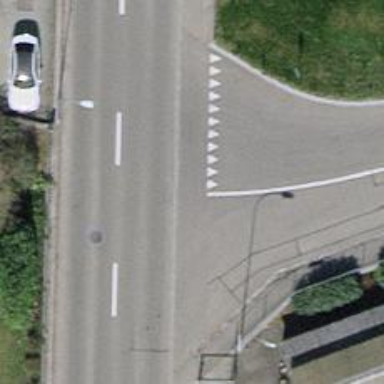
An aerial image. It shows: Unmarked crossing on the road.